Question: So I'm just learning about c++ mutexes and I'm following, for the most part, the examples on MSDN. Why am I getting timeouts? I have the mutex timeout set at 2000ms and the "fake" process set at 250ms using Sleep(). You can see it processes some fine, then starts blowing up.... I know if I up the mutex timeout to something like 60000ms, it'll be fine, but why would I want it that high for only a 250ms process? Also, why is it jumping from threadid #1 to threadid #25??
Thanks!
Eric
<URL>
'''
int createMutex(char* mutexName)
{
#define THREADCOUNT 25
HANDLE aThread[THREADCOUNT];
DWORD ThreadID;
int i;
int ID[THREADCOUNT];
// Create a mutex with no initial owner
ghMutex = CreateMutex(
NULL, // default security attributes
FALSE, // initially not owned
(LPCWSTR)mutexName); // unnamed mutex
if (ghMutex == NULL)
{
return 1;
}
// Create worker threads
for( i=0; i < THREADCOUNT; i++ )
{
ID[i] = i +1;
aThread[i] = CreateThread(
NULL, // default security attributes
0, // default stack size
(LPTHREAD_START_ROUTINE) WriteToDatabase,
&ID[i], // no thread function arguments
0, // default creation flags
&ThreadID); // receive thread identifier
if( aThread[i] == NULL )
{
return 1;
}
}
// Wait for all threads to terminate
WaitForMultipleObjects(THREADCOUNT, aThread, TRUE, INFINITE);
// Close thread and mutex handles
for( i=0; i < THREADCOUNT; i++ ) CloseHandle(aThread[i]);
CloseHandle(ghMutex);
return 0;
}
DWORD WINAPI WriteToDatabase(int *ID){
int threadID = *ID;
char buffer[256];
int MUTEX_TIMEOUT = 2000;
int FAKE_PROCESS_TIME_DELAY = 250;
DWORD dwWaitResult;
// Request ownership of mutex.
dwWaitResult = WaitForSingleObject(
ghMutex, // handle to mutex
MUTEX_TIMEOUT); // time-out interval
sprintf(buffer, "NEW THREAD STARTED: #%d
", threadID);
printf(buffer);
if(dwWaitResult == WAIT_OBJECT_0){
// The thread got ownership of the mutex
sprintf(buffer, "DB WRITE STATED: #%d
", threadID);
printf(buffer);
Sleep(FAKE_PROCESS_TIME_DELAY); //simulate a long running process (db process?) which creates a WAIT_TIMEOUT
sprintf(buffer, "DB WRITE COMPLETED: #%d
", threadID);
printf(buffer);
dwCount++;
ReleaseMutex(ghMutex);
return TRUE;
}else{
switch(dwWaitResult){
case WAIT_ABANDONED:
sprintf(buffer, "MUTEX ERROR [%s] #%d
", "WAIT_ABANDONED", threadID);
break;
case WAIT_TIMEOUT:
sprintf(buffer, "MUTEX ERROR [%s] #%d
", "WAIT_TIMEOUT", threadID);
break;
default:
sprintf(buffer, "MUTEX ERROR [%s] #%d
", "UNKNOWN", threadID);
}
printf(buffer);
MutexERRORs++;
//ReleaseMutex(ghMutex);
return FALSE;
}
return TRUE;
}
'''

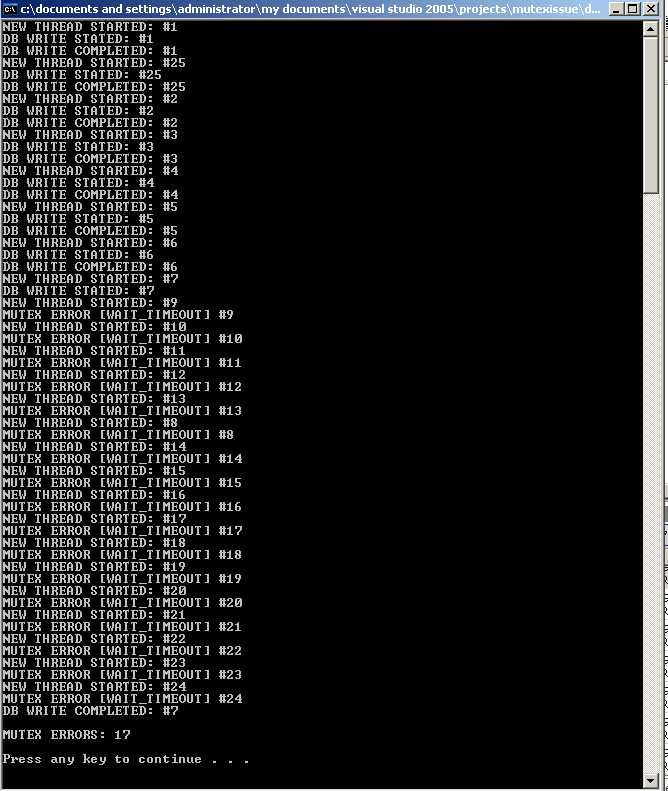
Answer: You're creating 25 threads at practically the same time, if each takes the mutex for ~250ms then with each thread running back-to-back the total time for all threads to process is going to be 250ms * 25 = 6250ms. With this in mind, some of your threads are sure to time-out acquiring the mutex because you're only waiting 2000ms. Indeed, it looks like after 8 threads have processed, the rest time-out (which should come as no surprise since 250ms * 8 = 2000ms).
As far as thread #25 acquiring the mutex after thread #1, I don't believe there's any guaranteed ordering with regards waiting vs. acquiring the mutex. Run it a number of times and you'll likely get a different order on each run.